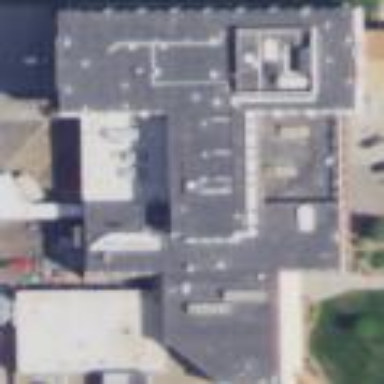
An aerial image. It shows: Hospital building.